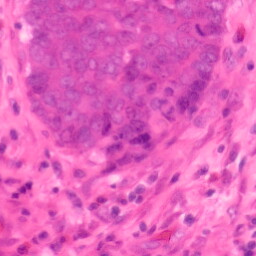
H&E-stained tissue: Colon